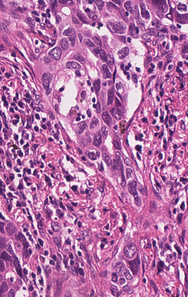
Tumor epithelial tissue: yes
Tumor-associated stroma tissue: yes
Normal tissue: no